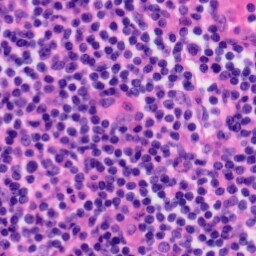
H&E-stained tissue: Tonsil